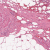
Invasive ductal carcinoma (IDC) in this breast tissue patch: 0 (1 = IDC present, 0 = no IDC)